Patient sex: M
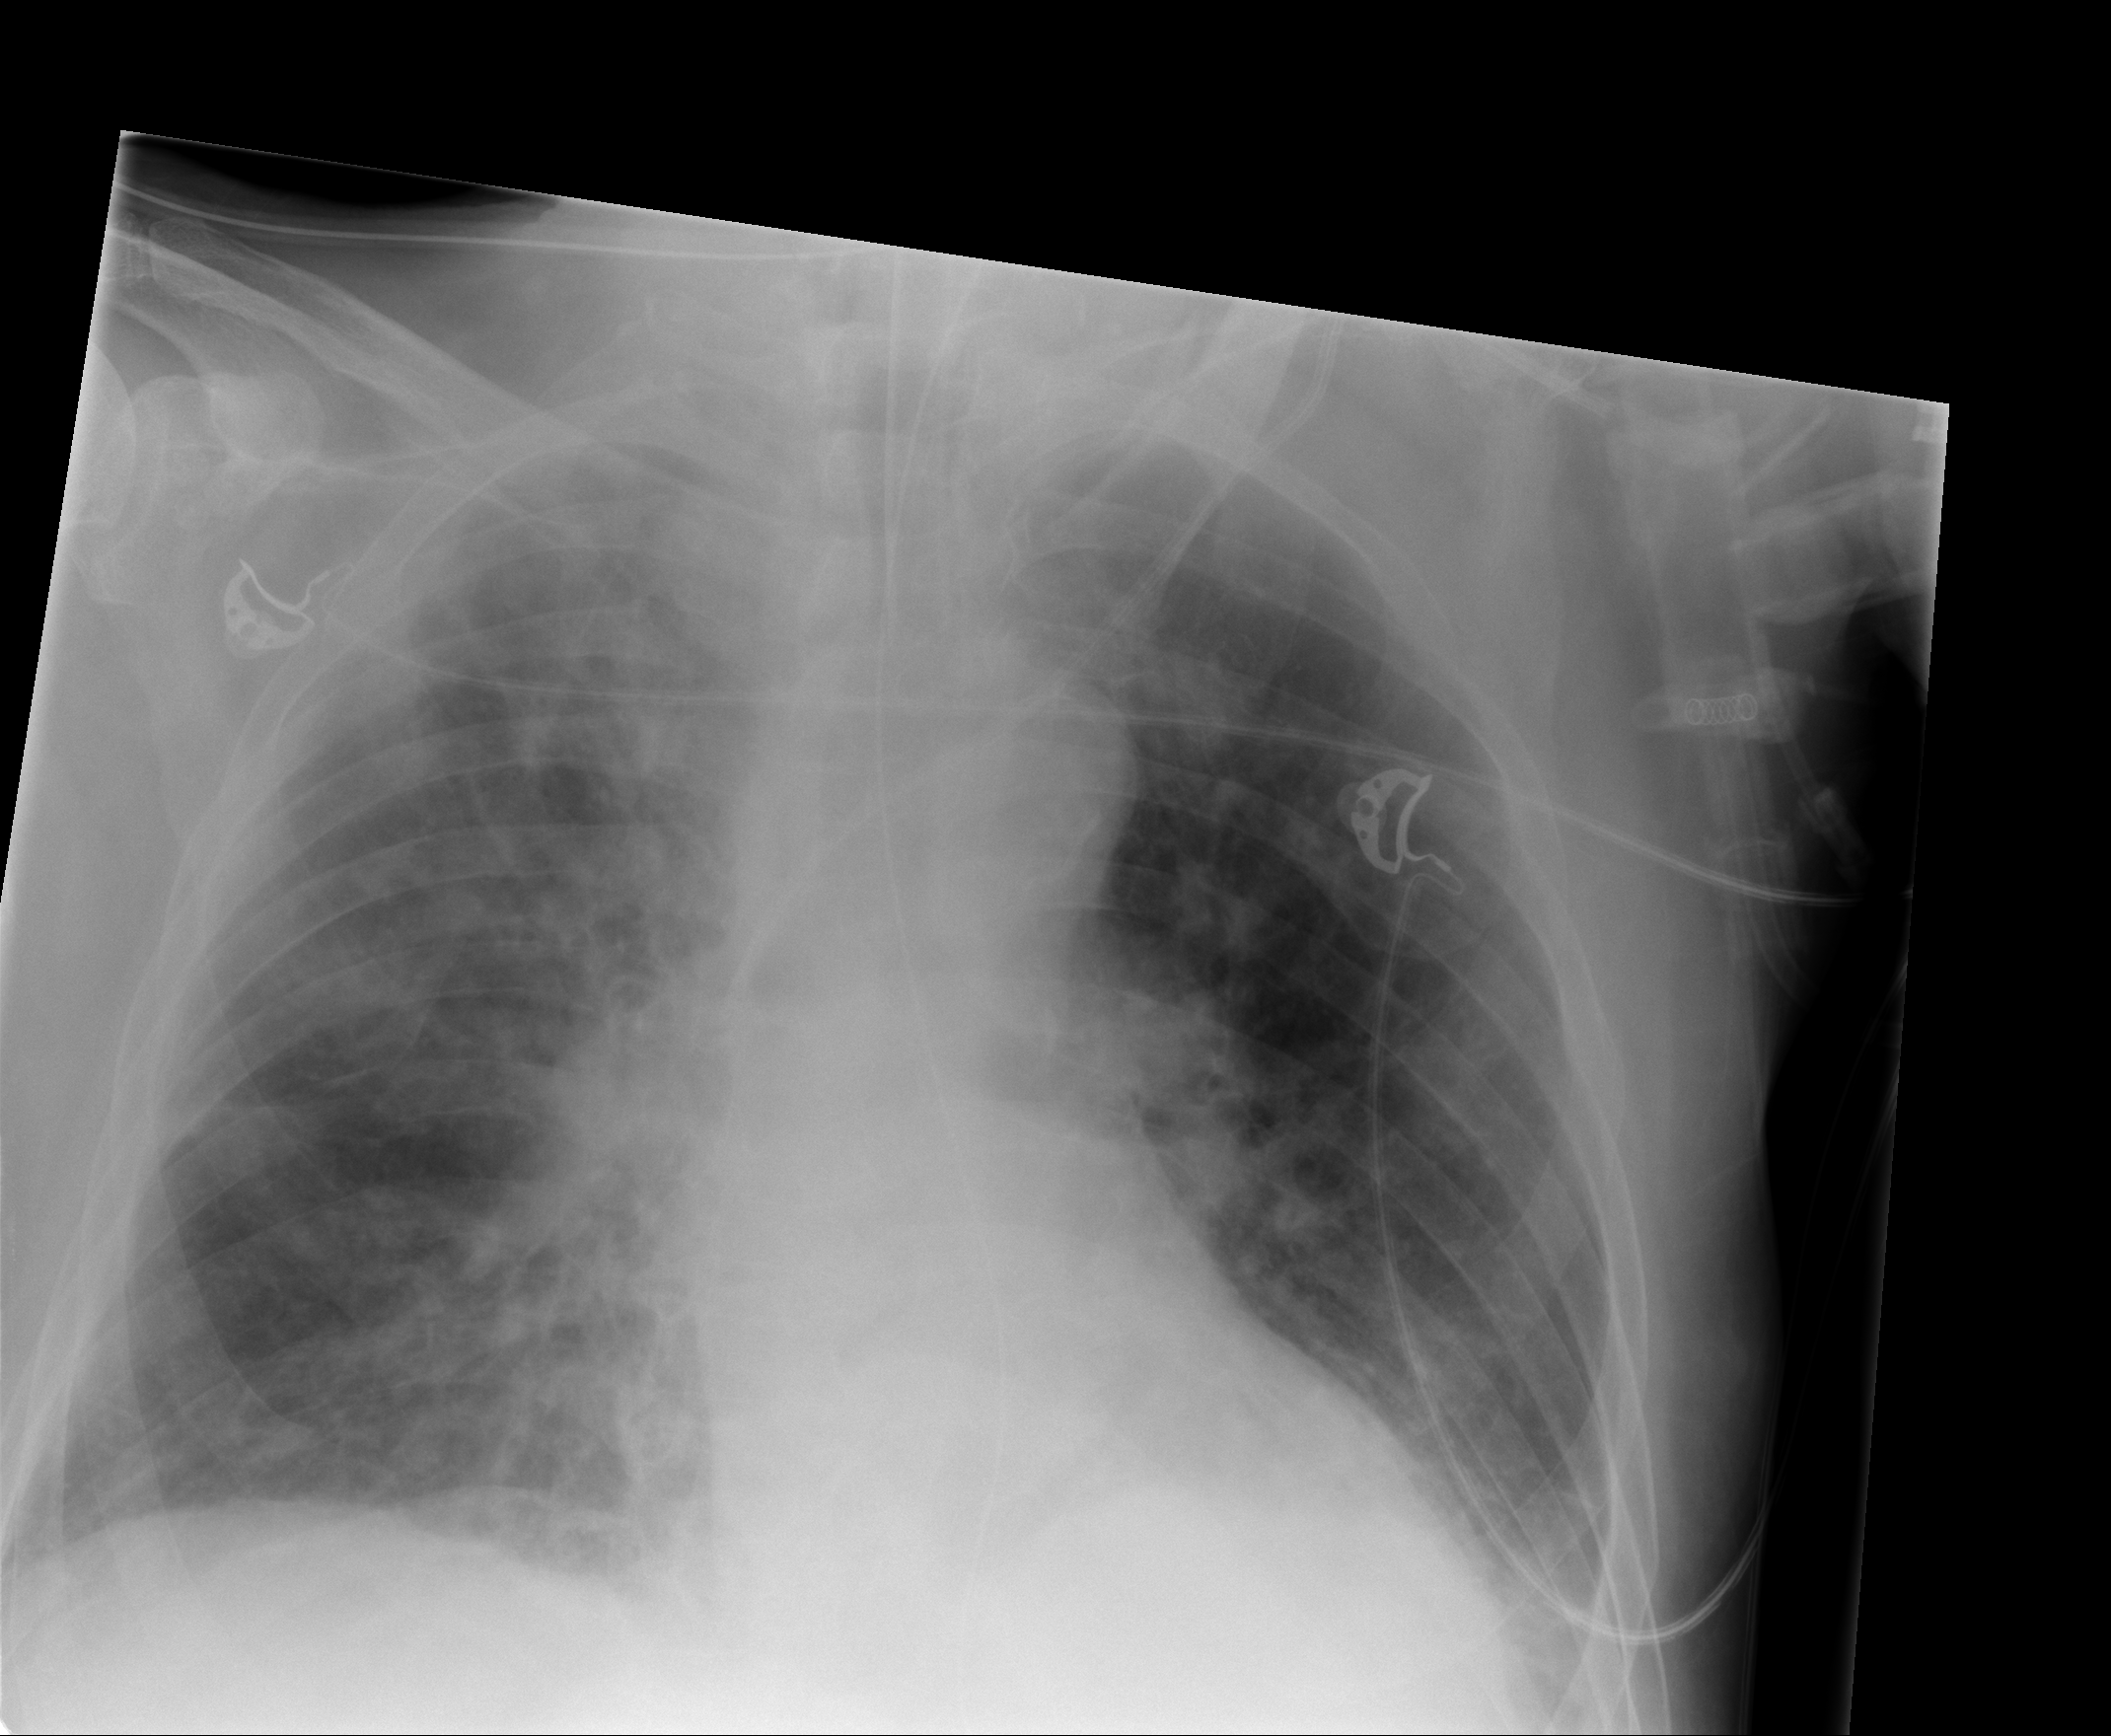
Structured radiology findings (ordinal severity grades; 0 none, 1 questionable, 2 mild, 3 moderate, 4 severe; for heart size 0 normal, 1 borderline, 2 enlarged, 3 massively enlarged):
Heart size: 2
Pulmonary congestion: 2
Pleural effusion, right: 1
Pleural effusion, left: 2
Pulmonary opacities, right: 2
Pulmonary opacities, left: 2
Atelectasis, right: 2
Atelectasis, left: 2